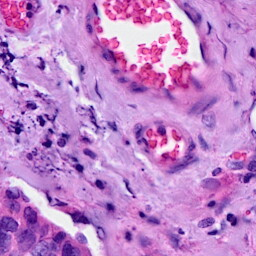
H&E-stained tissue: Breast